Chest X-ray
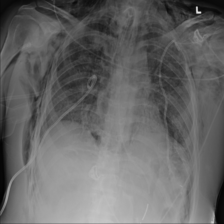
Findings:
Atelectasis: negative
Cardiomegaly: negative
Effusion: negative
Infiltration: negative
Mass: negative
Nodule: negative
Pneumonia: negative
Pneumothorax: negative
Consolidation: negative
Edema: negative
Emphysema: positive
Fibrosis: negative
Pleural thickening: negative
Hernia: negative